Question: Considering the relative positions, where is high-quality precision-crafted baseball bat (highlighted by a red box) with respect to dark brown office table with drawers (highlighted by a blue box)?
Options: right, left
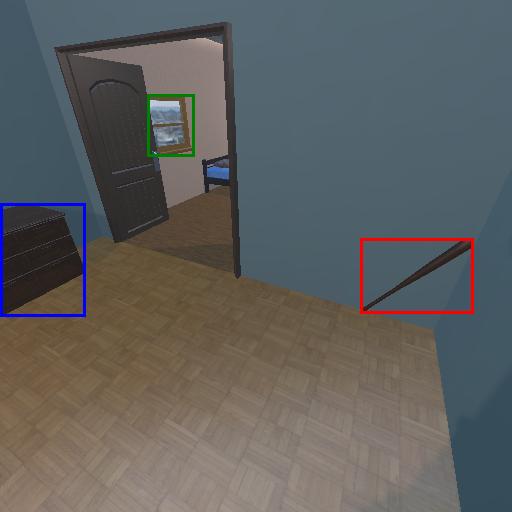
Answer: right